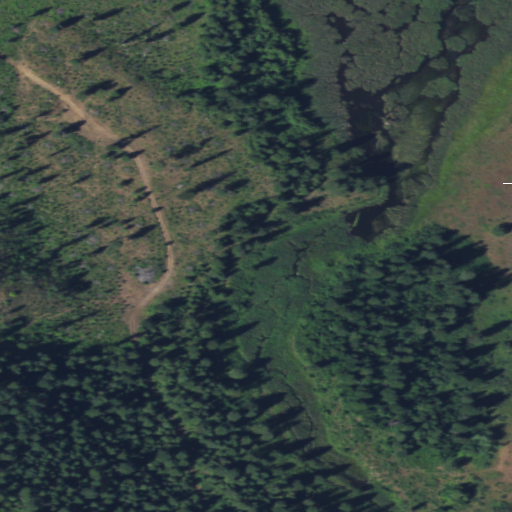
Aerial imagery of valley in Washington named Chipmunk Canyon containing woody wetlands, evergreen forest, shrub, and herbaceous wetlands